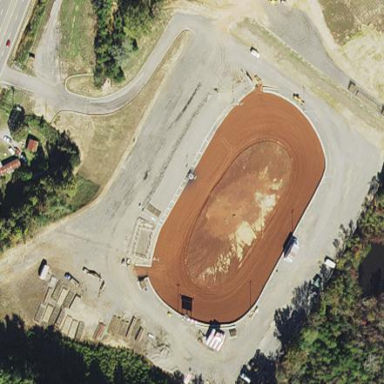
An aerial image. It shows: Sports center specializing in motorsports.